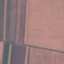
Land use / land cover: AnnualCrop